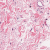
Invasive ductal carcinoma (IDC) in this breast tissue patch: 0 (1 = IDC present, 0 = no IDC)